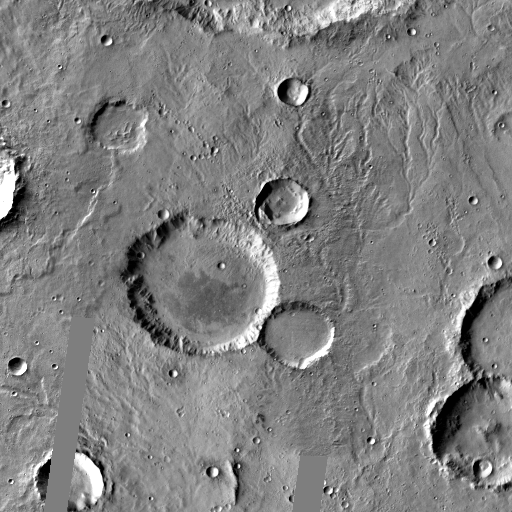
Crater classes present: Background, Other, Layered, Buried, Secondary